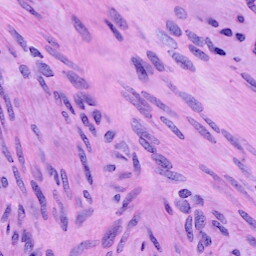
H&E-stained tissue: Cervix